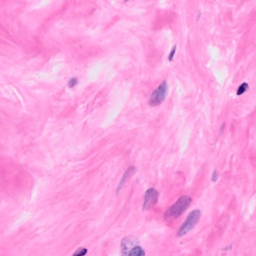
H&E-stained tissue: Breast